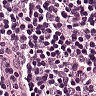
Metastatic tissue present: yes